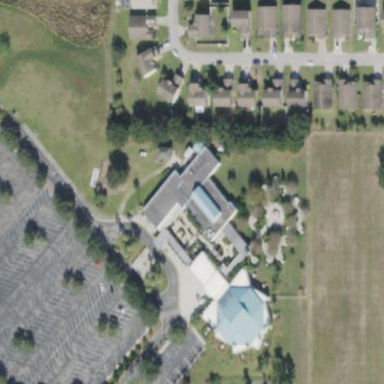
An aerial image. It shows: Building that serves as place of worship.